Question: I get the following error when running the configuration xml file from command line as stated on mybatis site. I run "java -jar mybatis-generator-core-1.3.2.jar -configfile mbg.xml -overwrite -verbose"
error:

Any help would be appreciated.
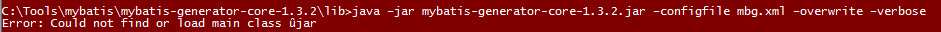
Answer: Most likely you have copy-pasted the command from their website. The problem is they used a strange character for "-".
As a proof, go to <URL> character from their website command and click on "Show ASCII Key Code". It will show an window where the decimal key for that character is 8211. If you insert from your keyboard the "-" character, the decimal key displayed is 45, which is the correct character.
So, you need to type the command by hand or you can copy-paste the command below:
'''
java -jar mybatis-generator-core-1.3.2.jar -configfile mbg.xml -overwrite -verbose
'''